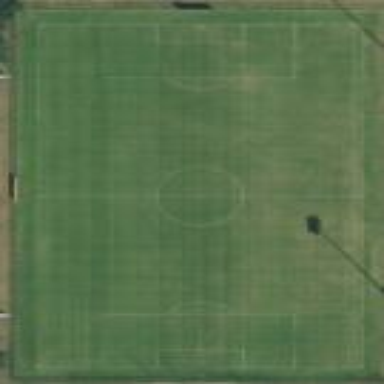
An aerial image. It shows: Soccer pitch for leisure land activities.